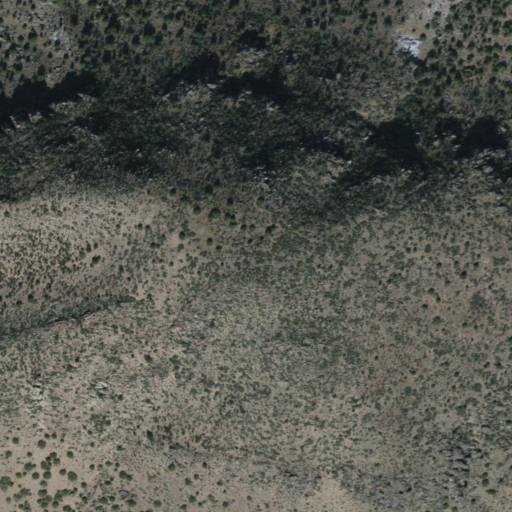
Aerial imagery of mountain in Arizona named Devils Hump containing shrub and evergreen forest